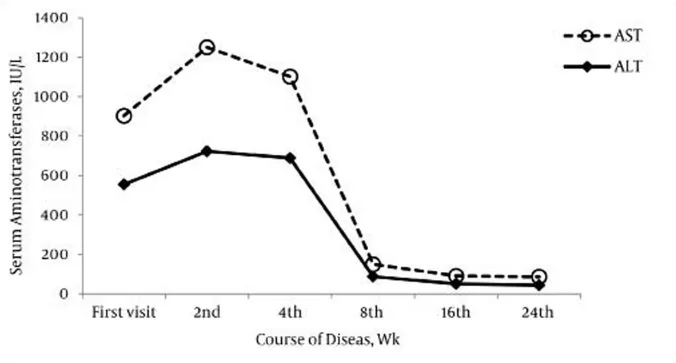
Changes in the Levels of Serum Aminotransferases During the Disease Course.
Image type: pathology (immunostaining)